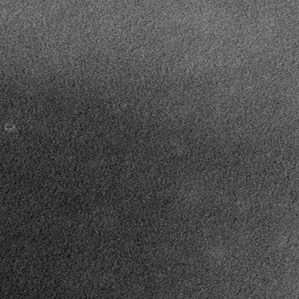
Label: frost